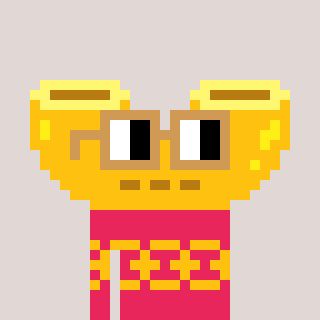
a pixel art character with square brown glasses, a macaroni-shaped head and a redpinkish-colored body on a warm background